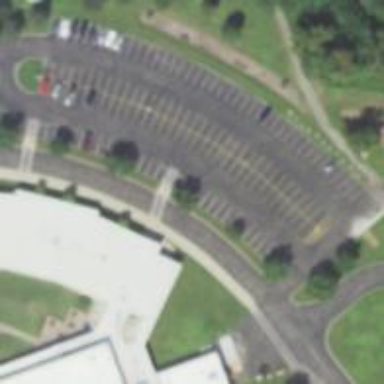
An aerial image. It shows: Parking space.